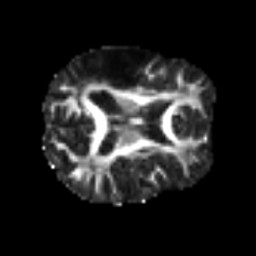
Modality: FA
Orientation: axial
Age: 66
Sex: male
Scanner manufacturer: siemens
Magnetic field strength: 3 T
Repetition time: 5.6 s
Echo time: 0.082 s